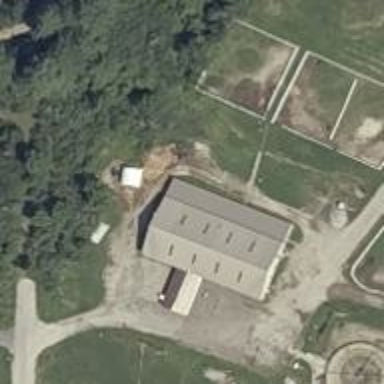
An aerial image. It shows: Veterinary facility.